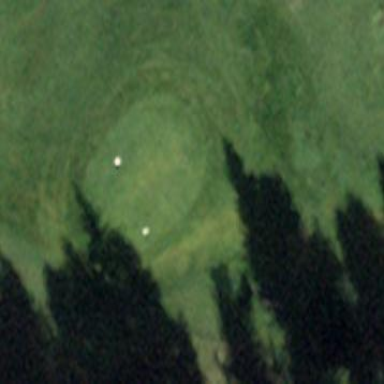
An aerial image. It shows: Grassy area designated as golf tee.